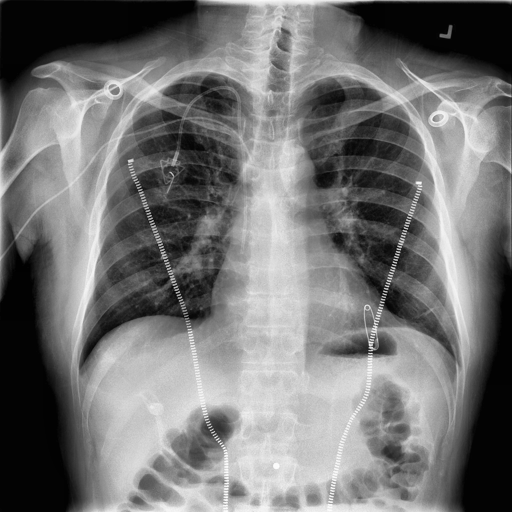
Finding: NORMAL